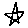
Label: star